Question: I'm plotting some data in matlab using
'''
[hAxes,hBar,hLine] = plotyy(0:n , data , 0:n , moredata , 'bar' , 'plot');
'''
And to get circular markers I call
'''
set(hLine,'Marker','o');
'''
Giving the picture

But I want to remove the blue lines between the markers and just show the circular markers. How do I do that?
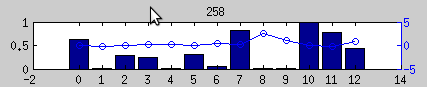
Answer: simply set linestyle to ''none''
'''
set( hLine, 'LineStyle', 'none' );
'''